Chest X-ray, PA view. Patient: 59 years old, sex F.
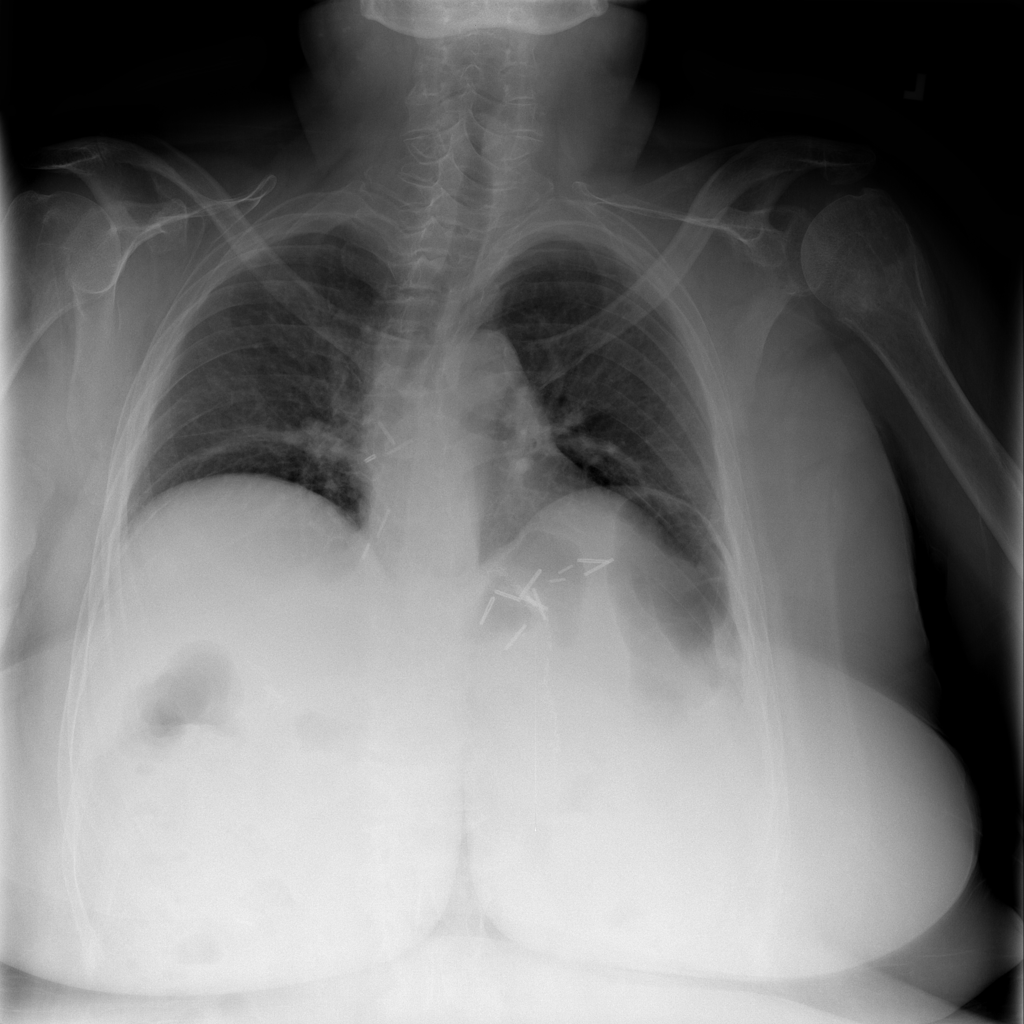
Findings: Atelectasis